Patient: sex M, age 48
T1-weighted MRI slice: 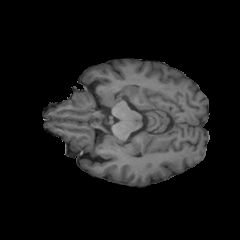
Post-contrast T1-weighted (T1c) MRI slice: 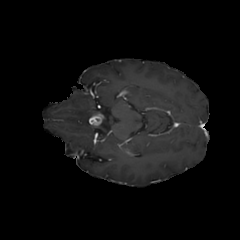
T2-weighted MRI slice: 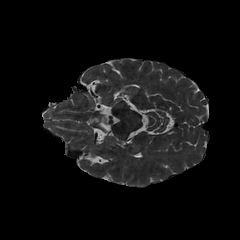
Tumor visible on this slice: no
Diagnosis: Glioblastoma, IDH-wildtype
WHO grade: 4